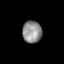
Tissue: prostate
Cell type: T cells
Senescence score: 0.2672
Nuclear area (px): 411
Mean DAPI intensity: 144.324